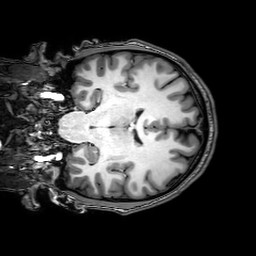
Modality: T1w
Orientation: coronal
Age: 23
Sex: male
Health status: healthy
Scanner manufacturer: philips
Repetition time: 0.008238 s
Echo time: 0.00378 s